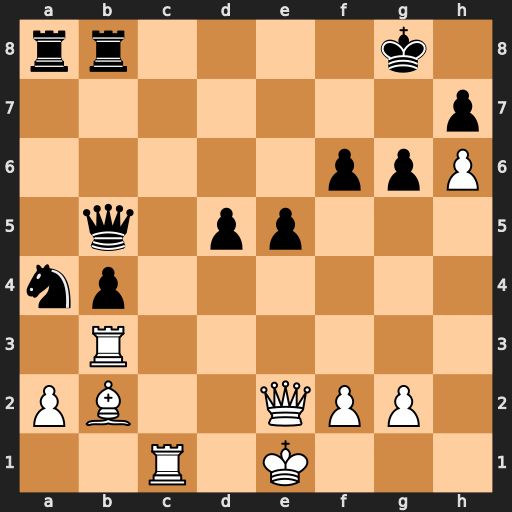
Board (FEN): rr4k1/7p/5ppP/1q1pp3/np6/1R6/PB2QPP1/2R1K3
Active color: w
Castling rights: -
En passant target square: -
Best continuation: Rc8+ Rxc8 Qxb5